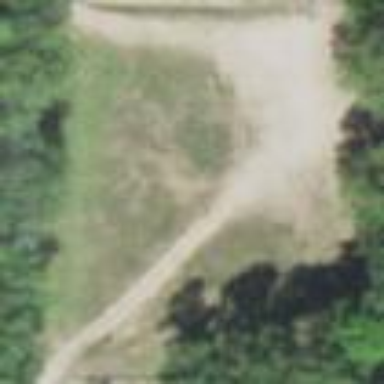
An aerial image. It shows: Unpaved parking area.